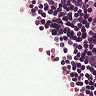
Metastatic tissue present: no